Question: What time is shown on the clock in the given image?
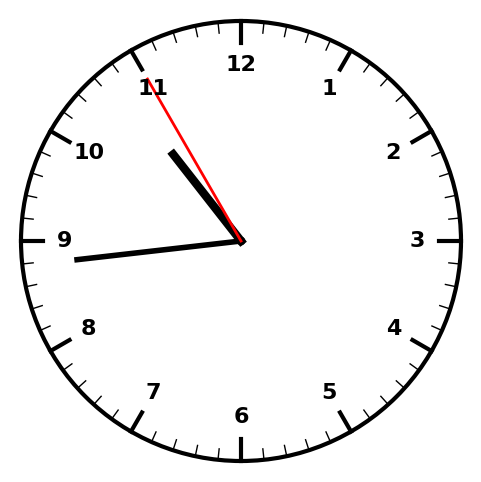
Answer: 10:43:55